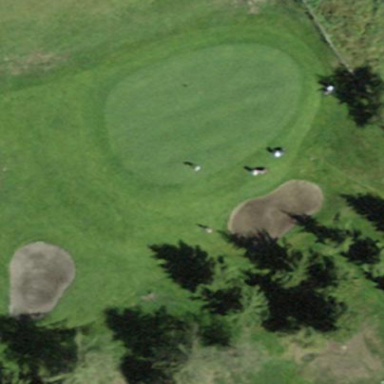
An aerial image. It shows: Picturesque green golfing area with grass land use.